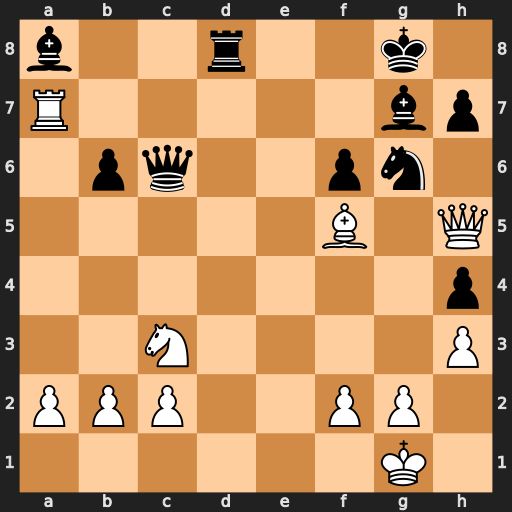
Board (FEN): b2r2k1/R5bp/1pq2pn1/5B1Q/7p/2N4P/PPP2PP1/6K1
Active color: w
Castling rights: -
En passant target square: -
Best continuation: Be4 Qe8 Rxa8 Rxa8 Qd5+ Kf8 Qxa8 Qxa8 Bxa8